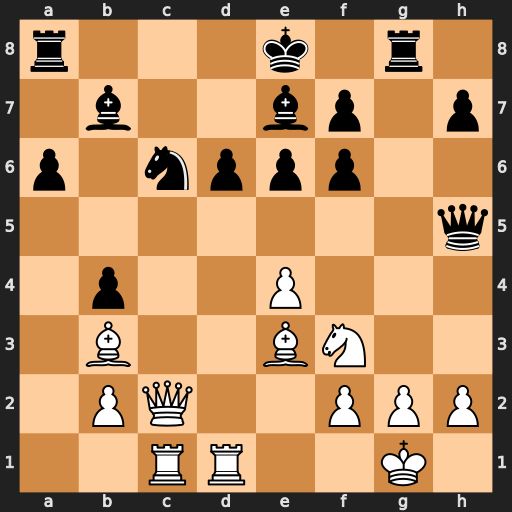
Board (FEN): r3k1r1/1b2bp1p/p1nppp2/7q/1p2P3/1B2BN2/1PQ2PPP/2RR2K1
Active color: w
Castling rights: q
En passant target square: -
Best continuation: Ba4 Rc8 Nd4